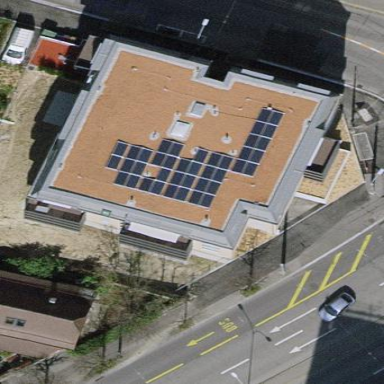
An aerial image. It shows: Detached building with flat roof.